Interaction volume radius: 10 \u00c5
Interaction volume height: 20 \u00c5
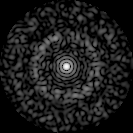
Disorder parameter: 0.8203